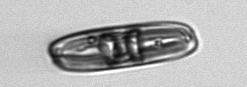
Label: Ephemera